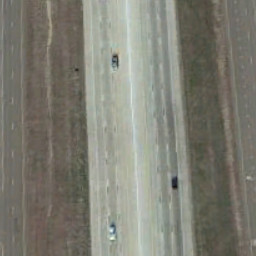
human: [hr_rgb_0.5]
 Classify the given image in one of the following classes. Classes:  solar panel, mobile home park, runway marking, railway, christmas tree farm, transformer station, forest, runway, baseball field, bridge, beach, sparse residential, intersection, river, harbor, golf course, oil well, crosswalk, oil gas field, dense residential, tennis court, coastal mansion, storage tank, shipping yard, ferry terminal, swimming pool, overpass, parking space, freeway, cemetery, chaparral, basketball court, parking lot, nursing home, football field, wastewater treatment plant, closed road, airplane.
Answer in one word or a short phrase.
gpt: freeway